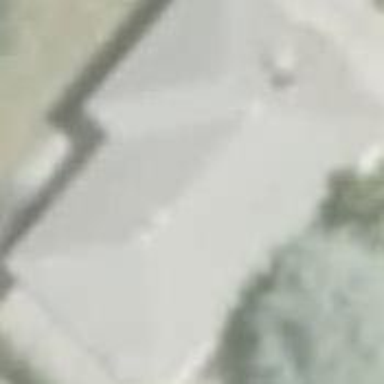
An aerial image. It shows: Simple house.